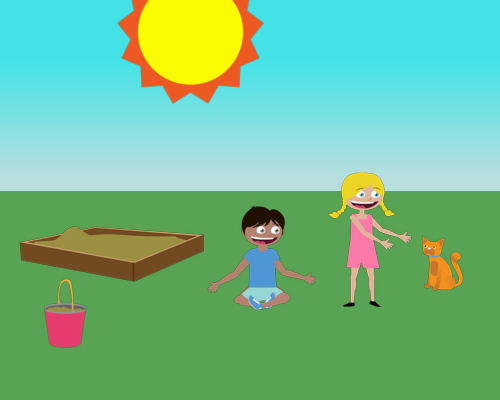
big sun on left near middle cut off on top and a small sandbox on left mound and a small crossed leg smiling mike on right of sandbox facing right and medium cat on right facing left small and smiling standing hands out jenny between mike and cat facing right